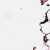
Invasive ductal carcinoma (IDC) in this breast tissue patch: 0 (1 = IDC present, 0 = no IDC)